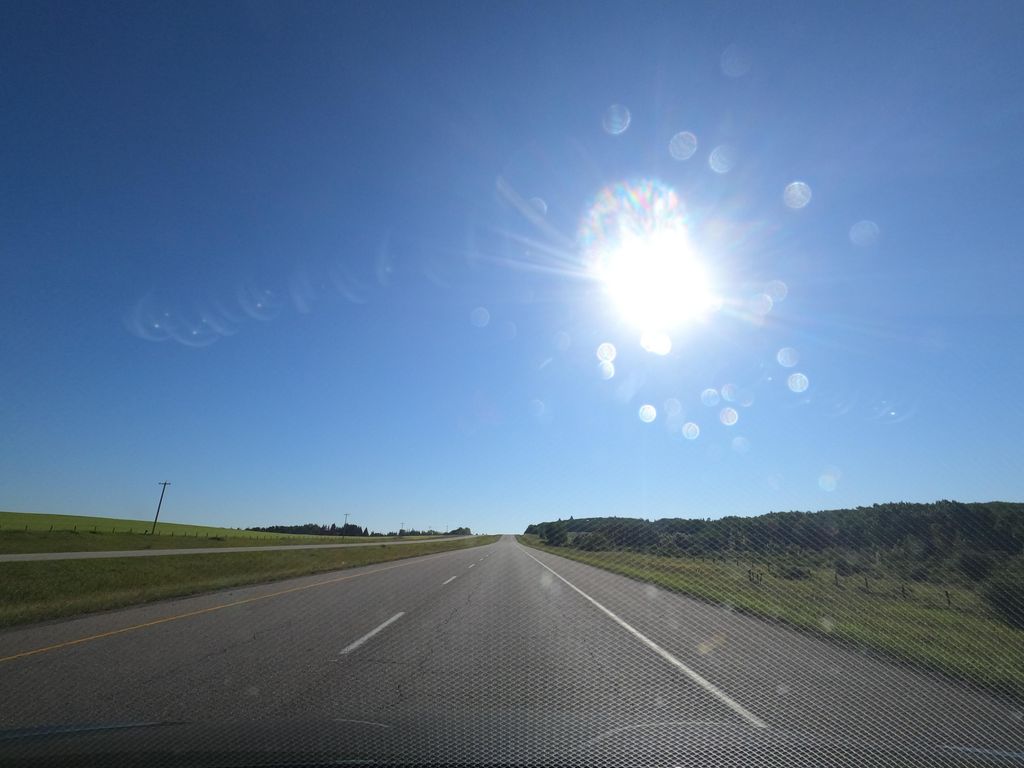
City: calgary